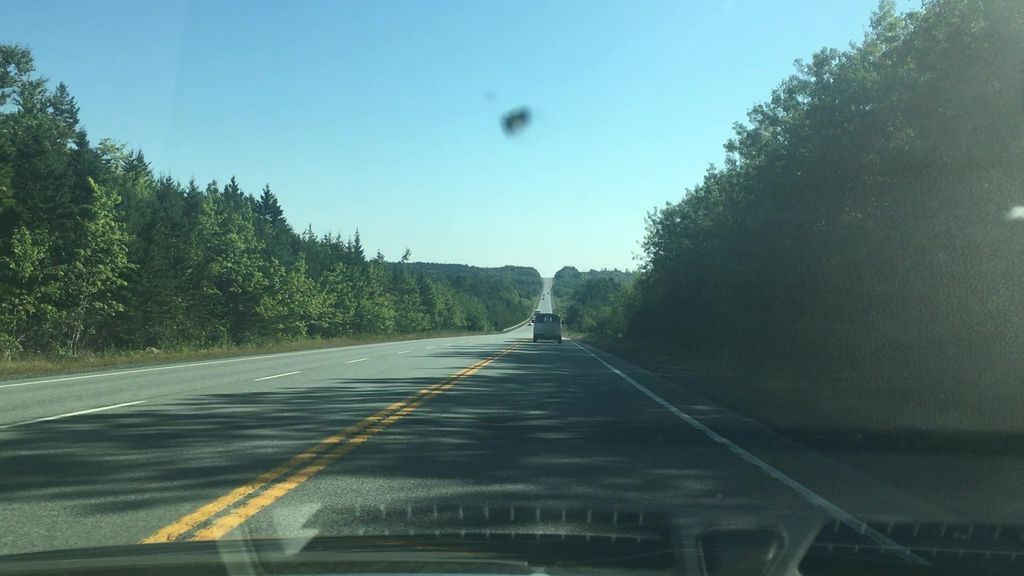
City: halifax